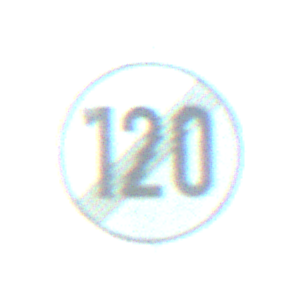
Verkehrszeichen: EndeGeschwindigkeit120
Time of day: MorningAfternoon
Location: Outdoor (Nature)
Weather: PartlyCloudy
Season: NotSpecified
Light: Natural